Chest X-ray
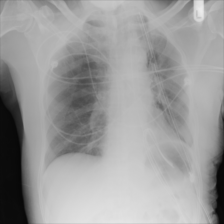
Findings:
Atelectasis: negative
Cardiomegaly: negative
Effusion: negative
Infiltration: negative
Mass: negative
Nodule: negative
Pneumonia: negative
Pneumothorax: positive
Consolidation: negative
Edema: negative
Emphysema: negative
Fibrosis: negative
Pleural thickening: negative
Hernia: negative